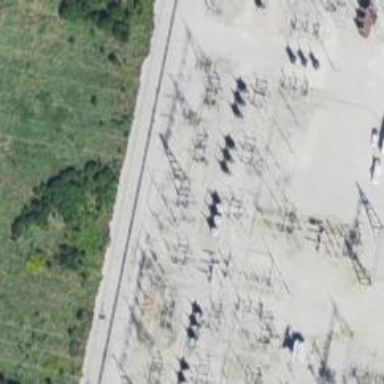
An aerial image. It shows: Switch for power supply.